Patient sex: M
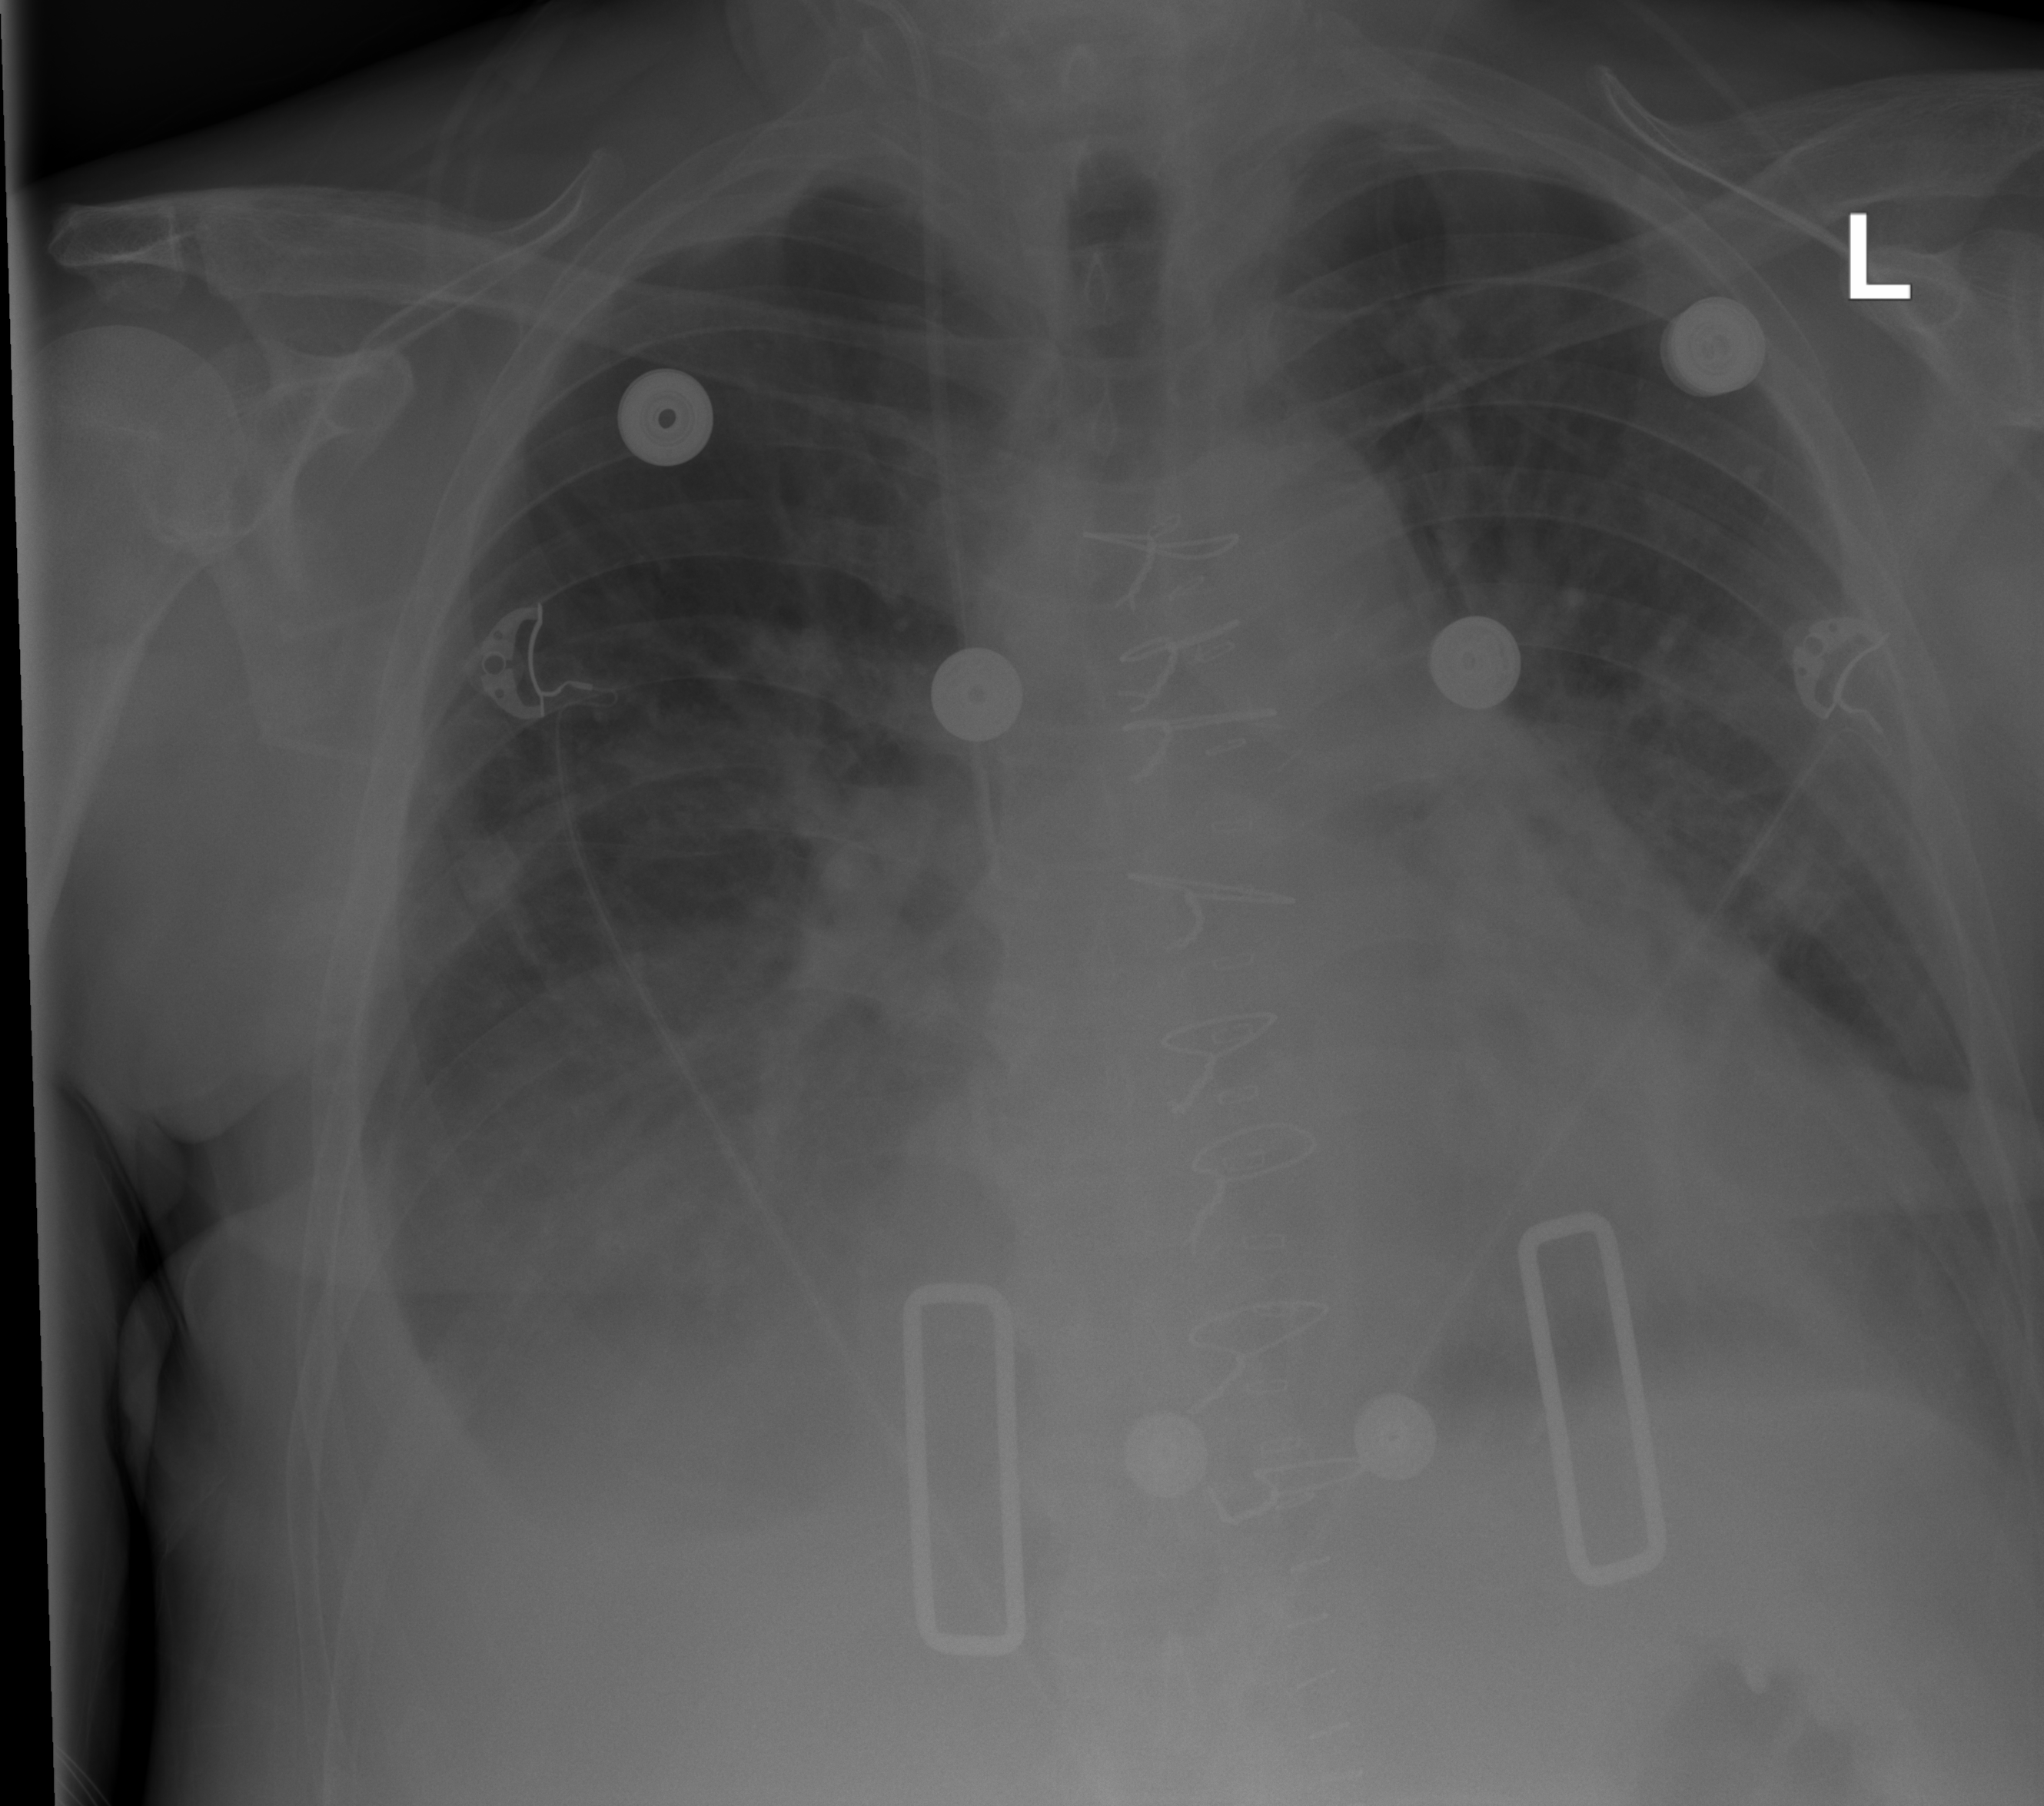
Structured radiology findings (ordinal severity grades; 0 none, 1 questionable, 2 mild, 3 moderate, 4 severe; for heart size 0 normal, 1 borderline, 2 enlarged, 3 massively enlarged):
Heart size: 2
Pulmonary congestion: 2
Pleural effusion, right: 2
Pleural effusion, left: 2
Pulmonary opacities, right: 2
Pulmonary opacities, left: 2
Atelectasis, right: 2
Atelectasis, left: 2